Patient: sex F, age 37
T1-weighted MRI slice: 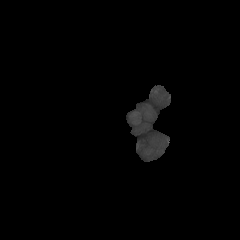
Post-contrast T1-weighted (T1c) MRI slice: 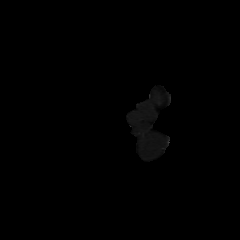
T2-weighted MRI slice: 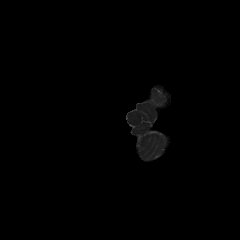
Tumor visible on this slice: no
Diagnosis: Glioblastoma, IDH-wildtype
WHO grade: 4